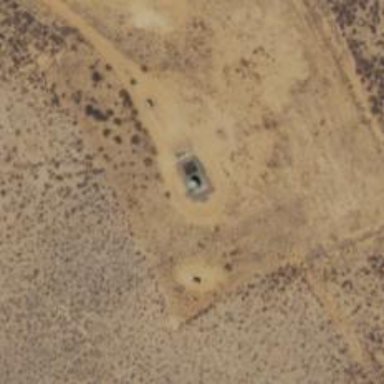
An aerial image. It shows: Storage tank that is man-made.